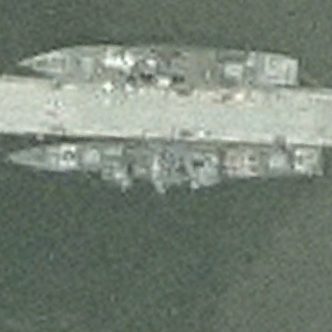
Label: cruiser